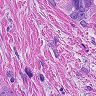
Metastatic tissue present: yes